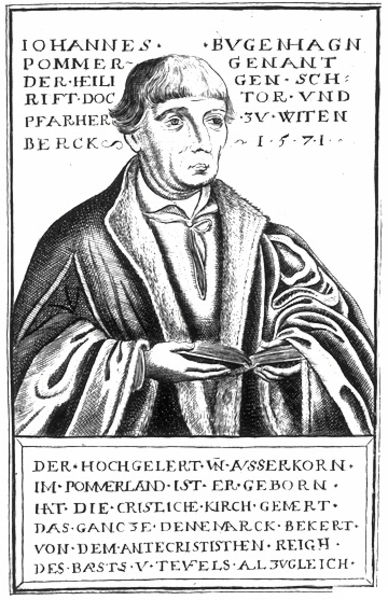
Titel: Bildnis des Johannes Bugenhagen
Künstler: Balthasar Jenichen
Institution: (Seriendruck)
Schlagwörter: hand, mann, umhang, weiß, frisur, mund, nase, schwarz, stirn, zeichnung, blick, schleife, hemd, augen, bibel, falten, gesicht, johannes, kragen, pelz, rahmen, ärmel, bildnis, hände, portrait, porträt, kirche, geistlicher, gewand, haare, mantel, augenbrauen, brustbild, bruststück, kinn, traurig, pony, holzschnitt, schrift, grafik, graphik, klein, tafel, inschrift, deutsch, faltenwurf, jahreszahl, masche, unterschrift, buch, druck, druckgrafik, stich, seite, revolution, text, beschriftung, gesciht, pelzkragen, pfarrer, halbprofil, doppelkinn, priester, mönch, gelehrter, kupferstich, aufgeschlagen, doktor, tonsur, reformation, pelzbesatz, druckschrift, geboren, hemdl, bugenhagen, clerus, topfschnitt, antichrist, iohannes, bugenhagn, pommern, topffrisur, 16. jahrhundert, kleiner mund, 1571, galtt, pommerland, falt, mantel nase, wasserkorn, johannes bugenhagn, genant, bvgenhagen, bvgenhagn, witen